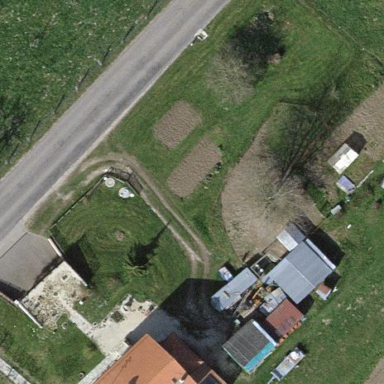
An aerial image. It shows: Farmyard area.